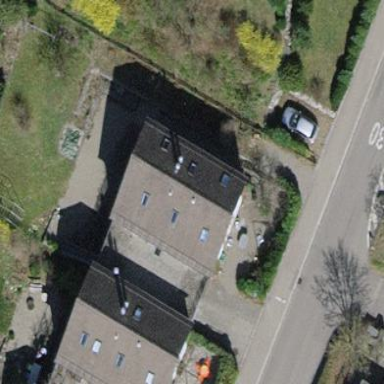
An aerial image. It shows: Gabled roof house.